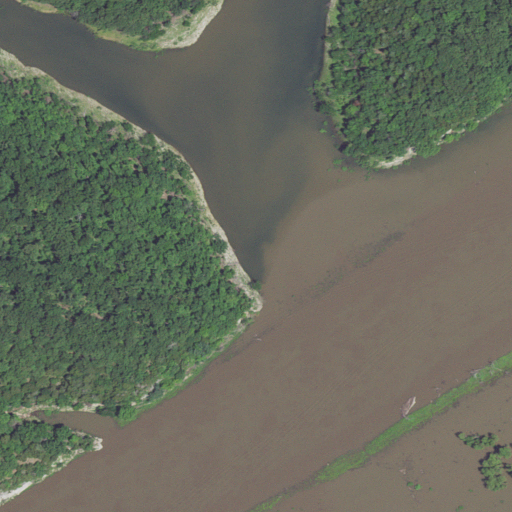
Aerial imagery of valley in Missouri named Reese Hollow containing open water, deciduous forest, evergreen forest, grassland, pasture, and herbaceous wetlands